Question: I am plotting multiple boxplots along two different axes.
My code looks like:
'''
fig, (ax1, ax2) = plt.subplots(2, sharex=True, sharey=False)
data_1 = [array1, array2, array3]
ax1.boxplot(data_1, whis=[5,95], showfliers=True)
data_2 = [array4, array5]
ax2.boxplot(data_2, whis=[5,95], showfliers=True)
ax2.set_xlim(0,4)
'''
This produces a plot (substituting in my actual data) that looks like:

However, I would like the lower plot (on ax2) to shift to the right along the x-axis by one unit. That is, I would like to have the 2 lower boxplots plot at x=2 and x=3, such that they line up with the 2nd and 3rd upper boxplots. I would like to keep the xlabels the same and consistent for all x-axes.
Any ideas?
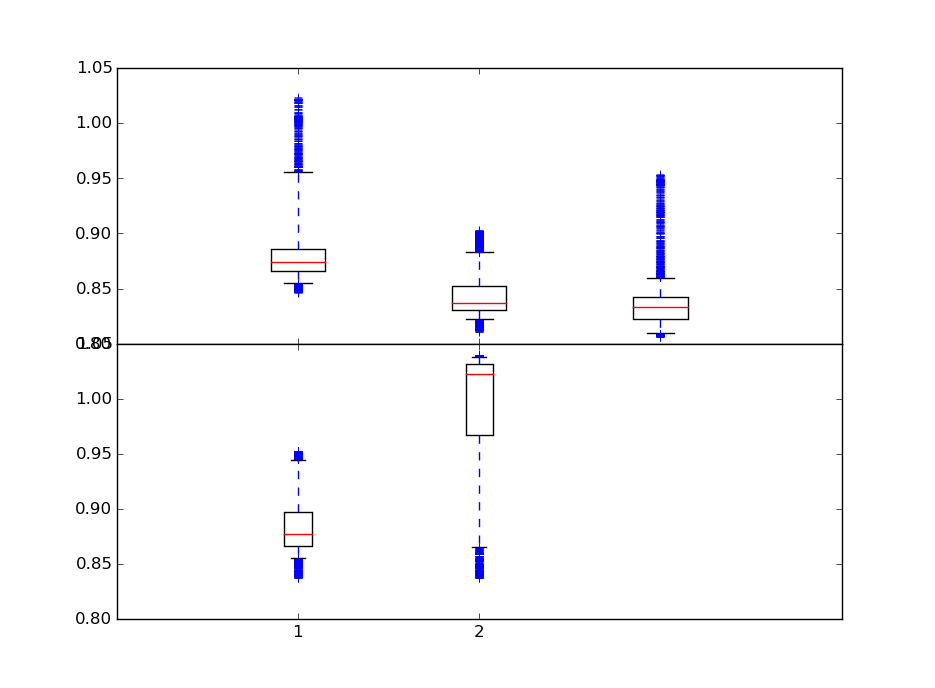
Answer: This should work for your example code. However this solution bypasses the 'sharex' aligment
In my opinion, the axis labeling when using box plots and 'sharex' is a little unintuitive.
'''
%matplotlib inline
import matplotlib.pylab as plt
import numpy as np
np.random.seed(42)
# create random data
for i in range(1,6):
x = np.random.rand(10)
exec("array%s = x" % i)
widths = 0.3
fig, (ax1, ax2) = plt.subplots(2, sharex=True, sharey=False)
data_1 = [array1, array2, array3]
ax1.boxplot(data_1, widths=0.3, whis=[5,95], showfliers=True)
data_2 = [array4, array5]
positions = [2,3]
ax2.boxplot(data_2, positions=positions, widths=widths, whis=[5,95], showfliers=True)
ax2.set_xticks([1,2,3])
ax1.set_xticks([1,2,3])
ax2.set_xticklabels([1,2,3])
plt.xlim(0,4)
'''